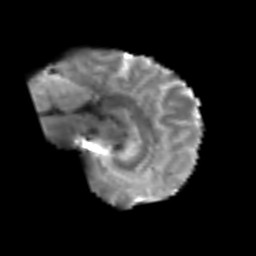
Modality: T2w
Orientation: sagittal
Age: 49
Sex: male
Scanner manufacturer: siemens
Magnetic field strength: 3 T
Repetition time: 6.1 s
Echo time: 0.101 s